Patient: sex M, age 44
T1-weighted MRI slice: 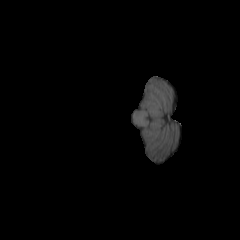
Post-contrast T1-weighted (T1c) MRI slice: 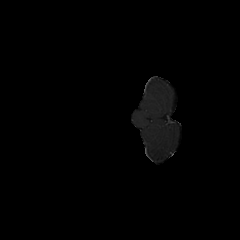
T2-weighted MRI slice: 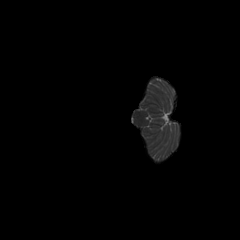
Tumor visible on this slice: no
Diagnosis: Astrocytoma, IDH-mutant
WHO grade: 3